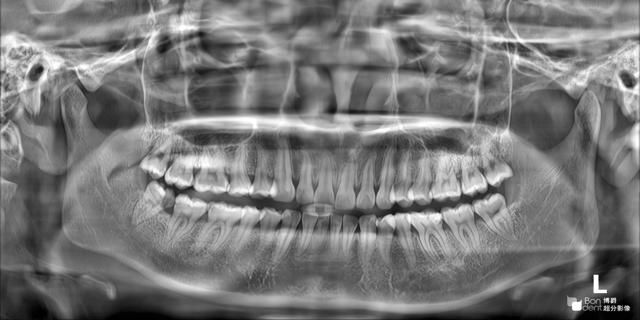
adult